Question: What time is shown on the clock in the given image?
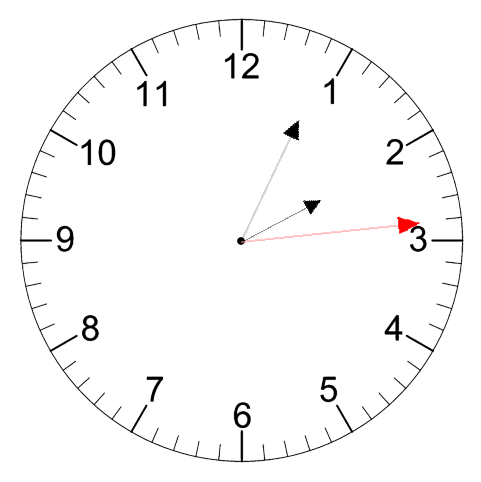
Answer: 02:04:14